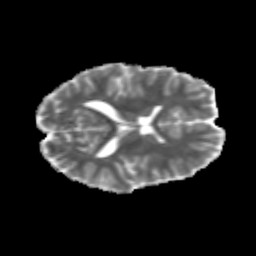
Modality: MD
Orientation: axial
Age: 19
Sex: female
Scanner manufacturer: siemens
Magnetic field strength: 3 T
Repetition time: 3.5 s
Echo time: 0.125 s